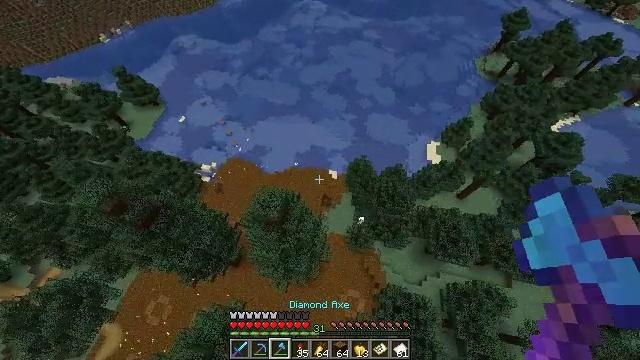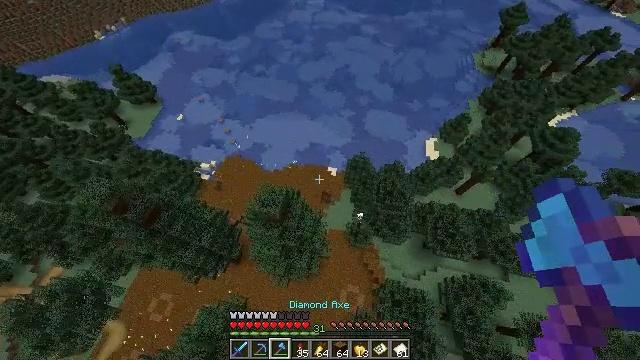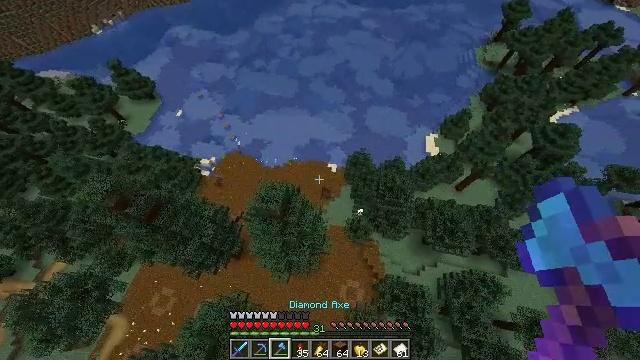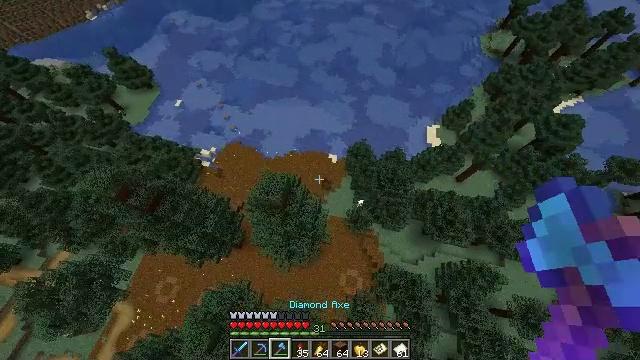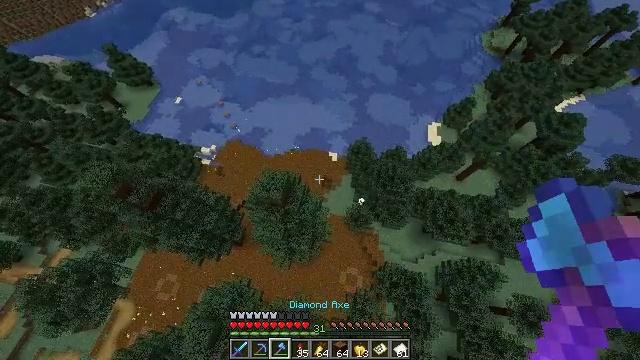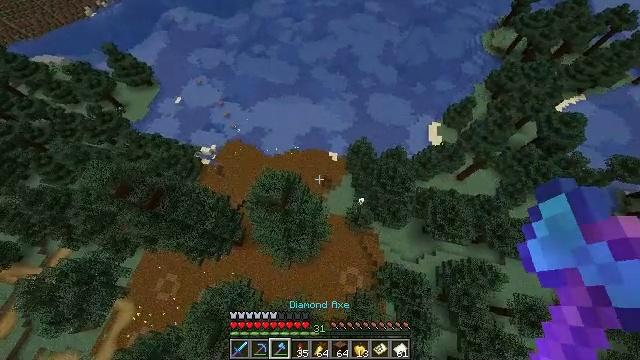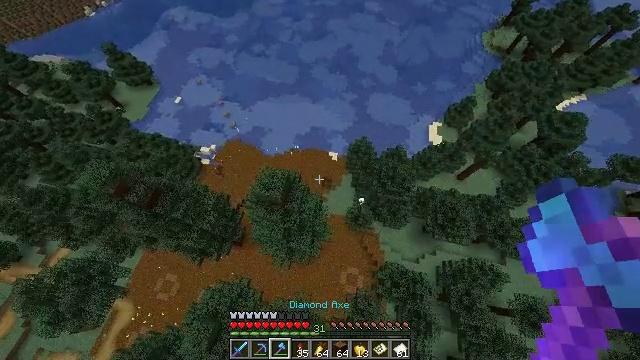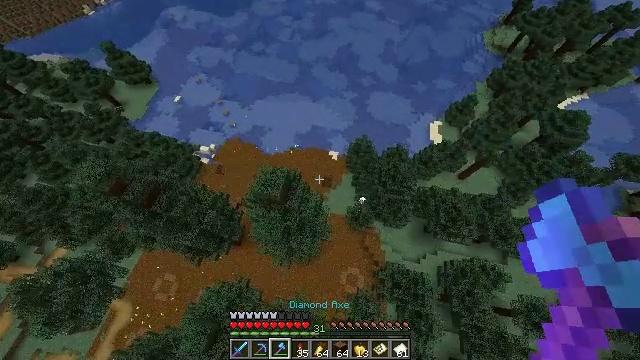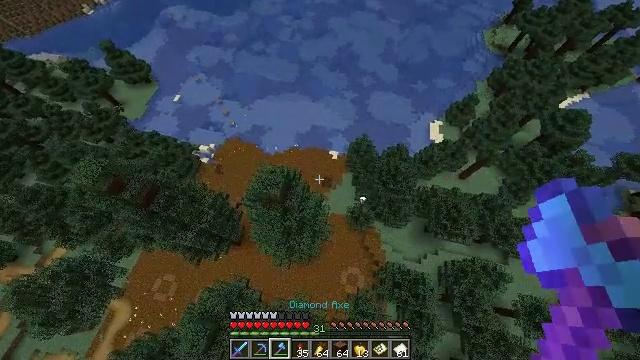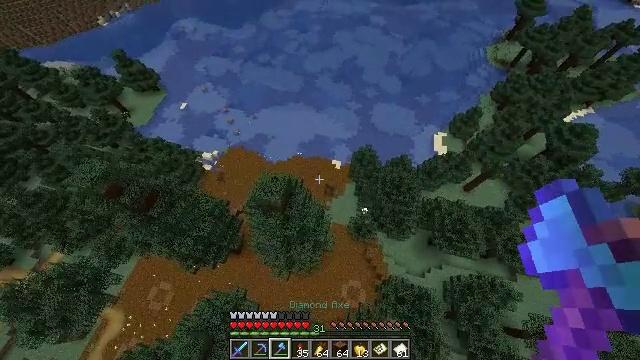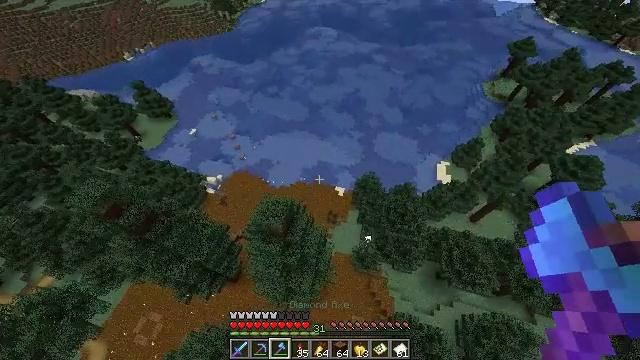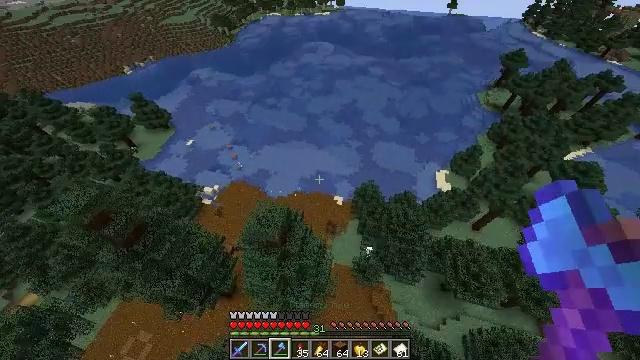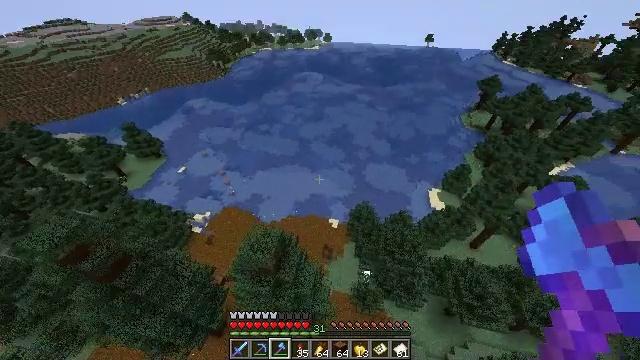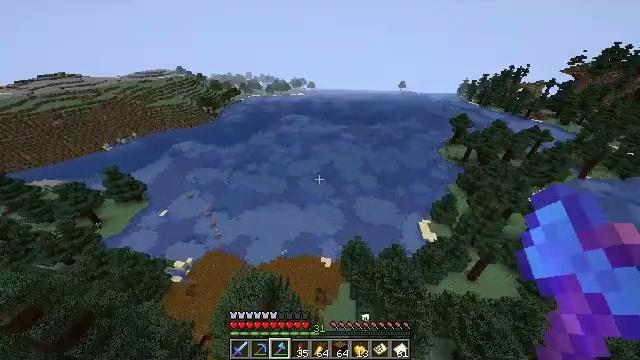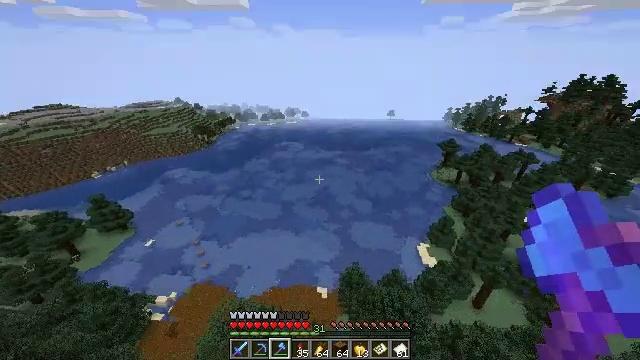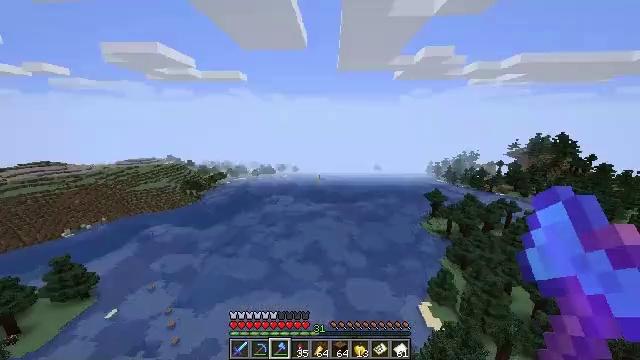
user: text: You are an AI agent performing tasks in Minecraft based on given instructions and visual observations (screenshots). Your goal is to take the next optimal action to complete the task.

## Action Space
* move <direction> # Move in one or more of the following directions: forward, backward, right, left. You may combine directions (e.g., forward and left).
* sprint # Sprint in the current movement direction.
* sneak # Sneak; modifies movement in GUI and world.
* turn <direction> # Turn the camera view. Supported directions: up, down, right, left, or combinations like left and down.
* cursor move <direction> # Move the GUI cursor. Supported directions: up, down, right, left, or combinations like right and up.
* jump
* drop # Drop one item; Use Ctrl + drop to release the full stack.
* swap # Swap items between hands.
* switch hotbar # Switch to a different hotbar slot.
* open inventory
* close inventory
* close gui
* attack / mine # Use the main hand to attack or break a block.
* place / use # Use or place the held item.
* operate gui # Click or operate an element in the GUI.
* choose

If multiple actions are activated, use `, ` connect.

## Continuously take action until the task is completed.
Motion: motion action
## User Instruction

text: Gather spruce leaves to collect foliage.
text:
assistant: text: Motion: move forward
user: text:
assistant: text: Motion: move forward, turn down
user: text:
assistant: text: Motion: move forward, turn down
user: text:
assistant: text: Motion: move forward
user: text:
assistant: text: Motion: move forward
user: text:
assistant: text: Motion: move forward
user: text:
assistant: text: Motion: move forward
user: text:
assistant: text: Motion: move forward
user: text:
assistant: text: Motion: move forward, turn left and up
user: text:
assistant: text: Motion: move forward, turn left and up
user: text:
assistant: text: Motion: move forward, turn up
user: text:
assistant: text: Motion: move forward, turn right and up
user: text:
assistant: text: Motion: move forward, turn right and up
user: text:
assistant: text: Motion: move forward, turn right and up
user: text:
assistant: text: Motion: move forward, turn right and up
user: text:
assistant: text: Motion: move forward, turn left and up
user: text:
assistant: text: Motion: move forward, turn left and up
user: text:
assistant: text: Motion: turn left and up
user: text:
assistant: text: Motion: turn left
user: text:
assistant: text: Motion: turn left and down
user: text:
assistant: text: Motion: turn left and down
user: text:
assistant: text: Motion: turn left and down
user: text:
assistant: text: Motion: turn left and down
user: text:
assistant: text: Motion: turn down
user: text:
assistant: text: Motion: turn right and down
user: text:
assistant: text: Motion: turn right and down
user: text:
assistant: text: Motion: turn right
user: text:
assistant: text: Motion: turn right and down
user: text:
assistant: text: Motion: turn right and down
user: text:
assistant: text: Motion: turn right and down